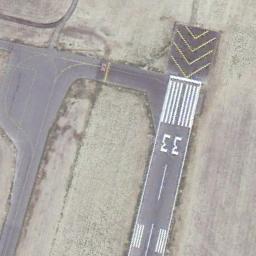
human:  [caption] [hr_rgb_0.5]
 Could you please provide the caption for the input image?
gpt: Runways are marked with Numbers and vertical lines .

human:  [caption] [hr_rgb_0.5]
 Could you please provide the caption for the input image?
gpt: The runway is on the bare land .

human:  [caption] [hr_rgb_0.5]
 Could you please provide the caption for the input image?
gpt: The runway has a threshold marking and two touchdown zone markings and the designation marking is 33 .

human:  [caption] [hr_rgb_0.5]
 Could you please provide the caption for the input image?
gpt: Next to the runway is gray bare ground with white '33' and short-line signs on the runway .

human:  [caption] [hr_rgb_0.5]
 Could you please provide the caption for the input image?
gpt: There are some empty land beside the runway with white marks .